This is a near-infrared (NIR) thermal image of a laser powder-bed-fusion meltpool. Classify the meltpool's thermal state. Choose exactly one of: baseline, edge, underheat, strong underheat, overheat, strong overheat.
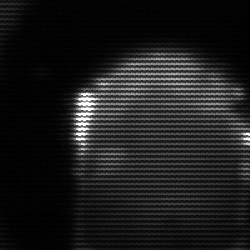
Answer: edge